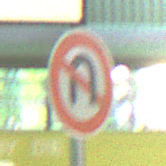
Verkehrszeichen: VerbotWenden
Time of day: MorningAfternoon
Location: Roofed (Special)
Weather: NotSpecified
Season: NotSpecified
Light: Artificial